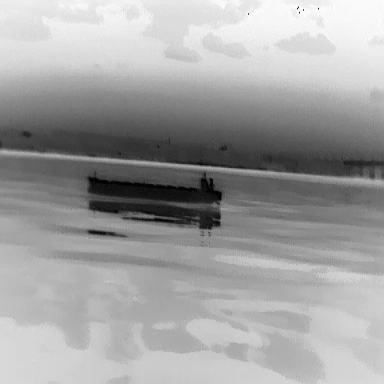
There is a liner in the infrared image.